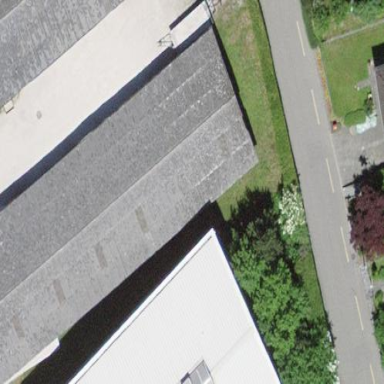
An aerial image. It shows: Shed building.